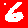
Digit: 6